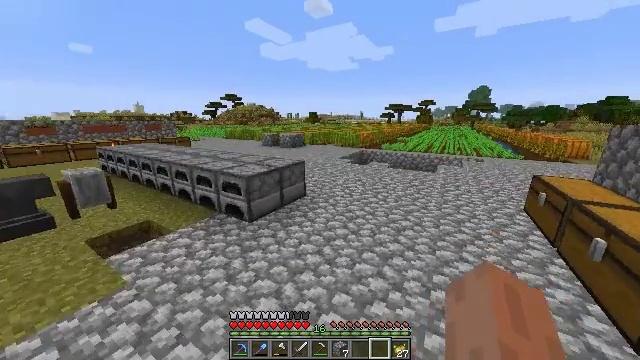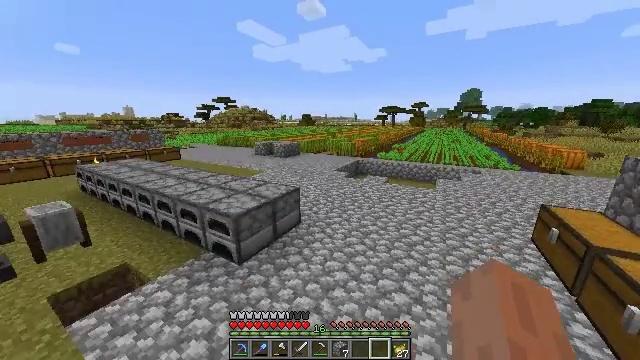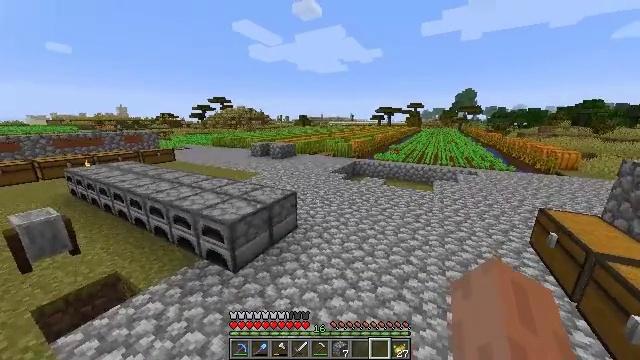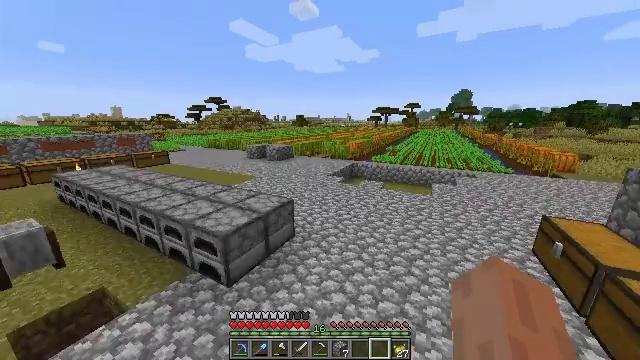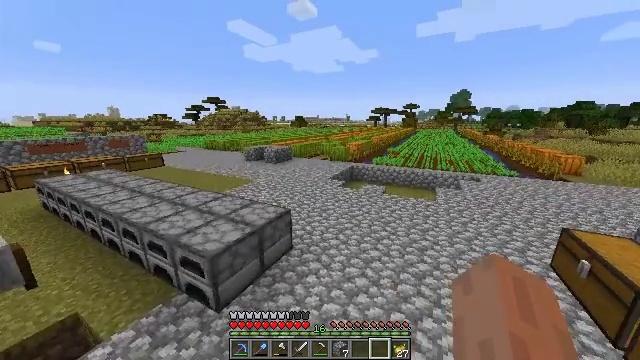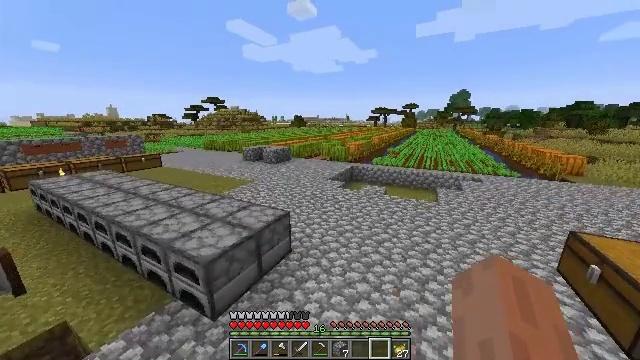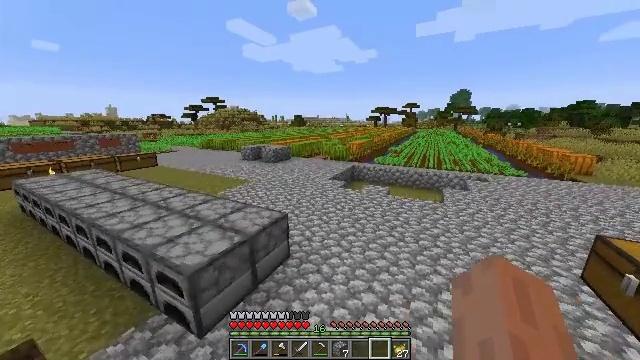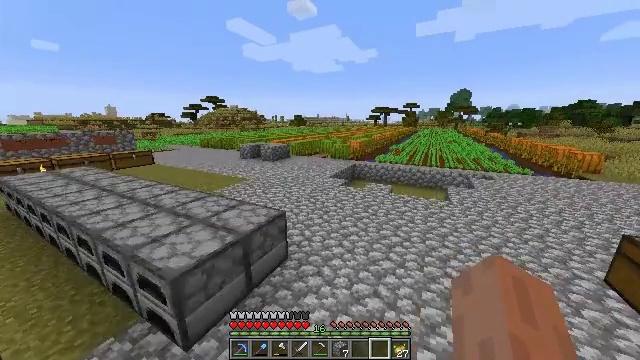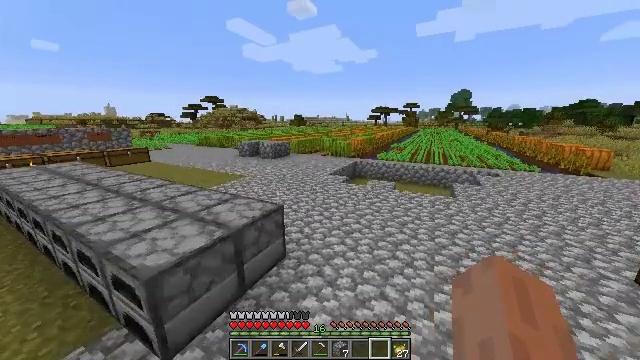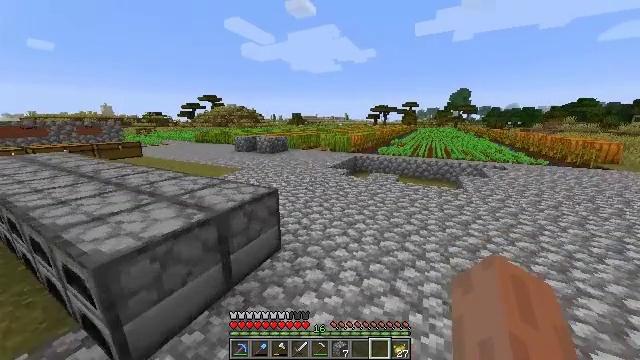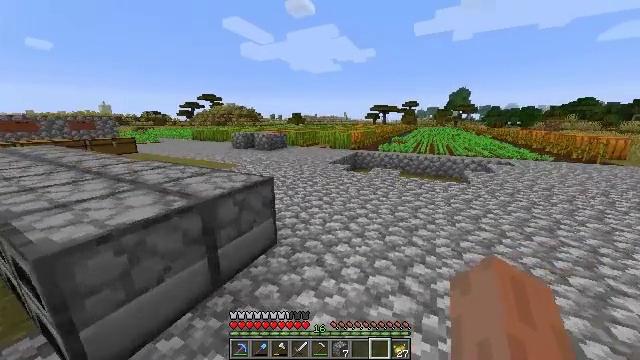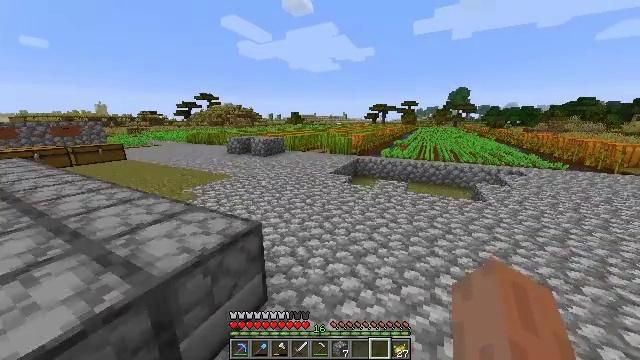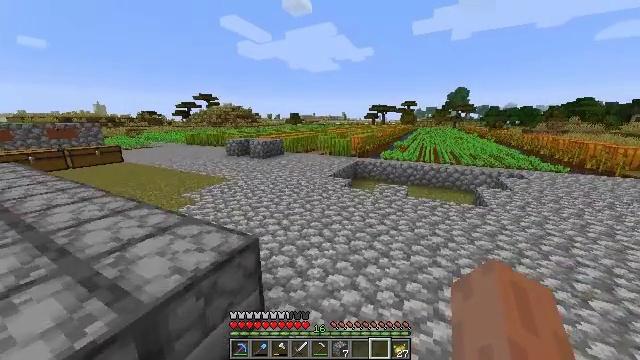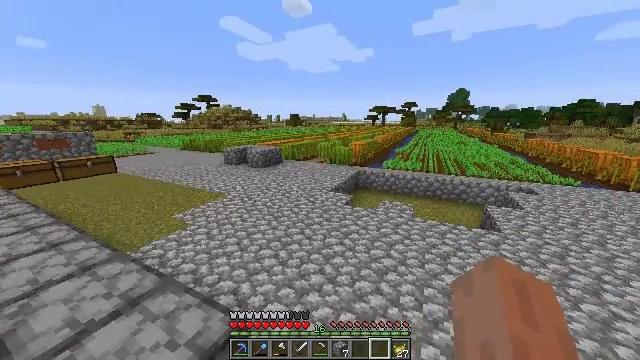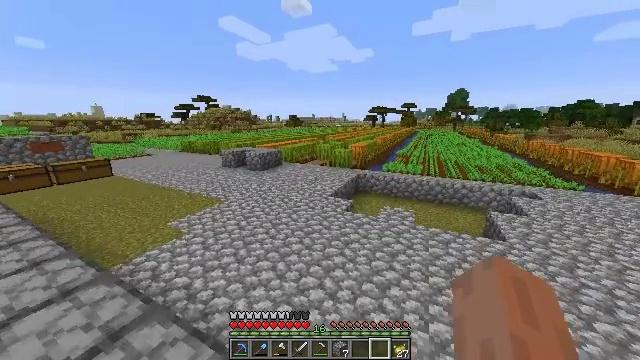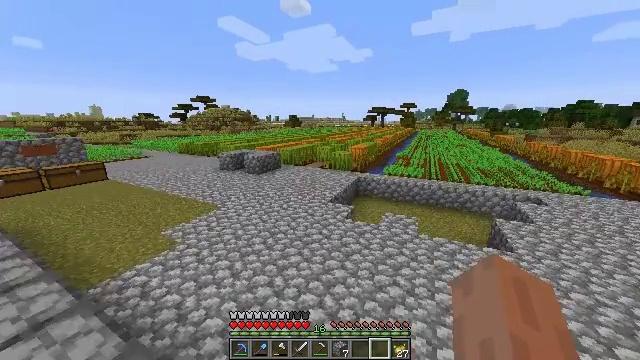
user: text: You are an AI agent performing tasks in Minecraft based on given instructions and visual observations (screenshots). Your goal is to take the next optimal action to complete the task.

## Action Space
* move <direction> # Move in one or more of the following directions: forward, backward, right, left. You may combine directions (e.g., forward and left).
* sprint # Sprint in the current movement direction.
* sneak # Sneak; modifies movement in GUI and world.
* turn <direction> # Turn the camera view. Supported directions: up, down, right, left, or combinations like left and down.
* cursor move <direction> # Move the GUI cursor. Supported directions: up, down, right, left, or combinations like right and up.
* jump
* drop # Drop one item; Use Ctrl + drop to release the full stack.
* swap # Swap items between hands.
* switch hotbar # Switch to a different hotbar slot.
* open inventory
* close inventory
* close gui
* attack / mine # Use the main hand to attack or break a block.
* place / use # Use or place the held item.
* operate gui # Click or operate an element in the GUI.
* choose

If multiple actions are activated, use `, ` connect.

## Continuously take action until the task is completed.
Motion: motion action
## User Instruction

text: Mine the pumpkin from the ground.
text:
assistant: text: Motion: move forward, sprint, turn right, jump
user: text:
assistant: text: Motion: move forward, sprint, jump
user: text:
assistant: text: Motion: move forward, sprint, jump
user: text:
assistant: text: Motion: move forward, sprint, jump
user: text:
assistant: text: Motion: move forward, sprint, jump
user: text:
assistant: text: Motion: move forward, sprint, jump
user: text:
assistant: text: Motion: move forward, sprint, jump
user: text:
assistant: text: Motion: move forward, sprint, jump
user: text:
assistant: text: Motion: move forward, sprint, jump
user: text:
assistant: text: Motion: move forward, sprint, jump
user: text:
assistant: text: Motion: move forward, sprint, jump
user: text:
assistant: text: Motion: move forward, sprint, jump
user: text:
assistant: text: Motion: move forward, sprint, jump
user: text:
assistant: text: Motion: move forward, sprint, jump
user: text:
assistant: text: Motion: move forward, sprint, jump
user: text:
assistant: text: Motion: move forward, sprint, jump
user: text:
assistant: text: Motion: move forward, sprint, jump
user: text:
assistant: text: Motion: move forward, sprint, jump
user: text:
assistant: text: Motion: move forward, sprint, jump
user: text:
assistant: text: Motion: move forward, sprint, jump
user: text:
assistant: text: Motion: move forward, sprint, jump
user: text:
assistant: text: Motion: move forward, sprint, jump
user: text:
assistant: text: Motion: move forward, sprint, jump
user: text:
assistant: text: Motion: move forward, sprint, jump
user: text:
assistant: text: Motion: move forward, sprint, jump
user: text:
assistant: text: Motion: move forward, sprint, jump
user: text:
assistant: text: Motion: move forward, sprint, jump
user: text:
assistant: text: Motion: move forward, sprint, jump
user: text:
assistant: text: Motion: move forward, sprint, jump
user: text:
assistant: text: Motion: move forward, sprint